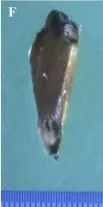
Fifty-five-year-old woman with foreign body granuloma of the left posterior thigh. F: A fragment of tile (3x1 cm) was removed at surgery.
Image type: medical_photograph (other_medical_photograph)